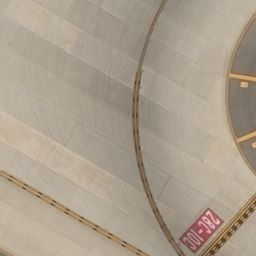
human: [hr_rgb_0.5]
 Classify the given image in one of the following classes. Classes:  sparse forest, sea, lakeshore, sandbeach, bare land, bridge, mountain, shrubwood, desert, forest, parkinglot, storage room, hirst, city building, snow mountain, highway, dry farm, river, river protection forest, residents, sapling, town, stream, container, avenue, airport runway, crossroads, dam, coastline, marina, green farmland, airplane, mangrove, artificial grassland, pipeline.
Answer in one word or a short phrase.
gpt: airport runway